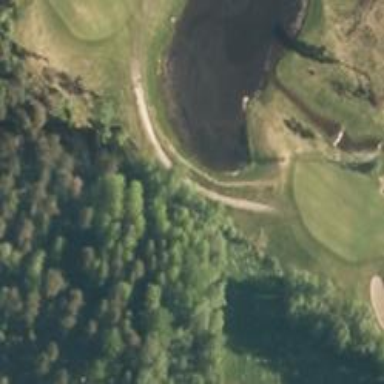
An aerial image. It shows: Pathway for golfing.